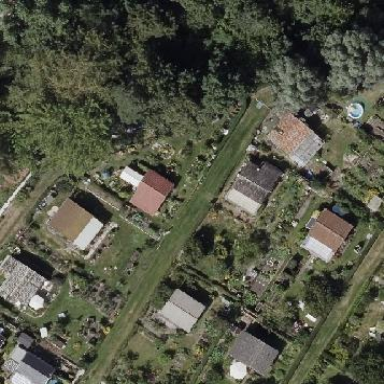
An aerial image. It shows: Fenced plot in the allotments area.